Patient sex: M
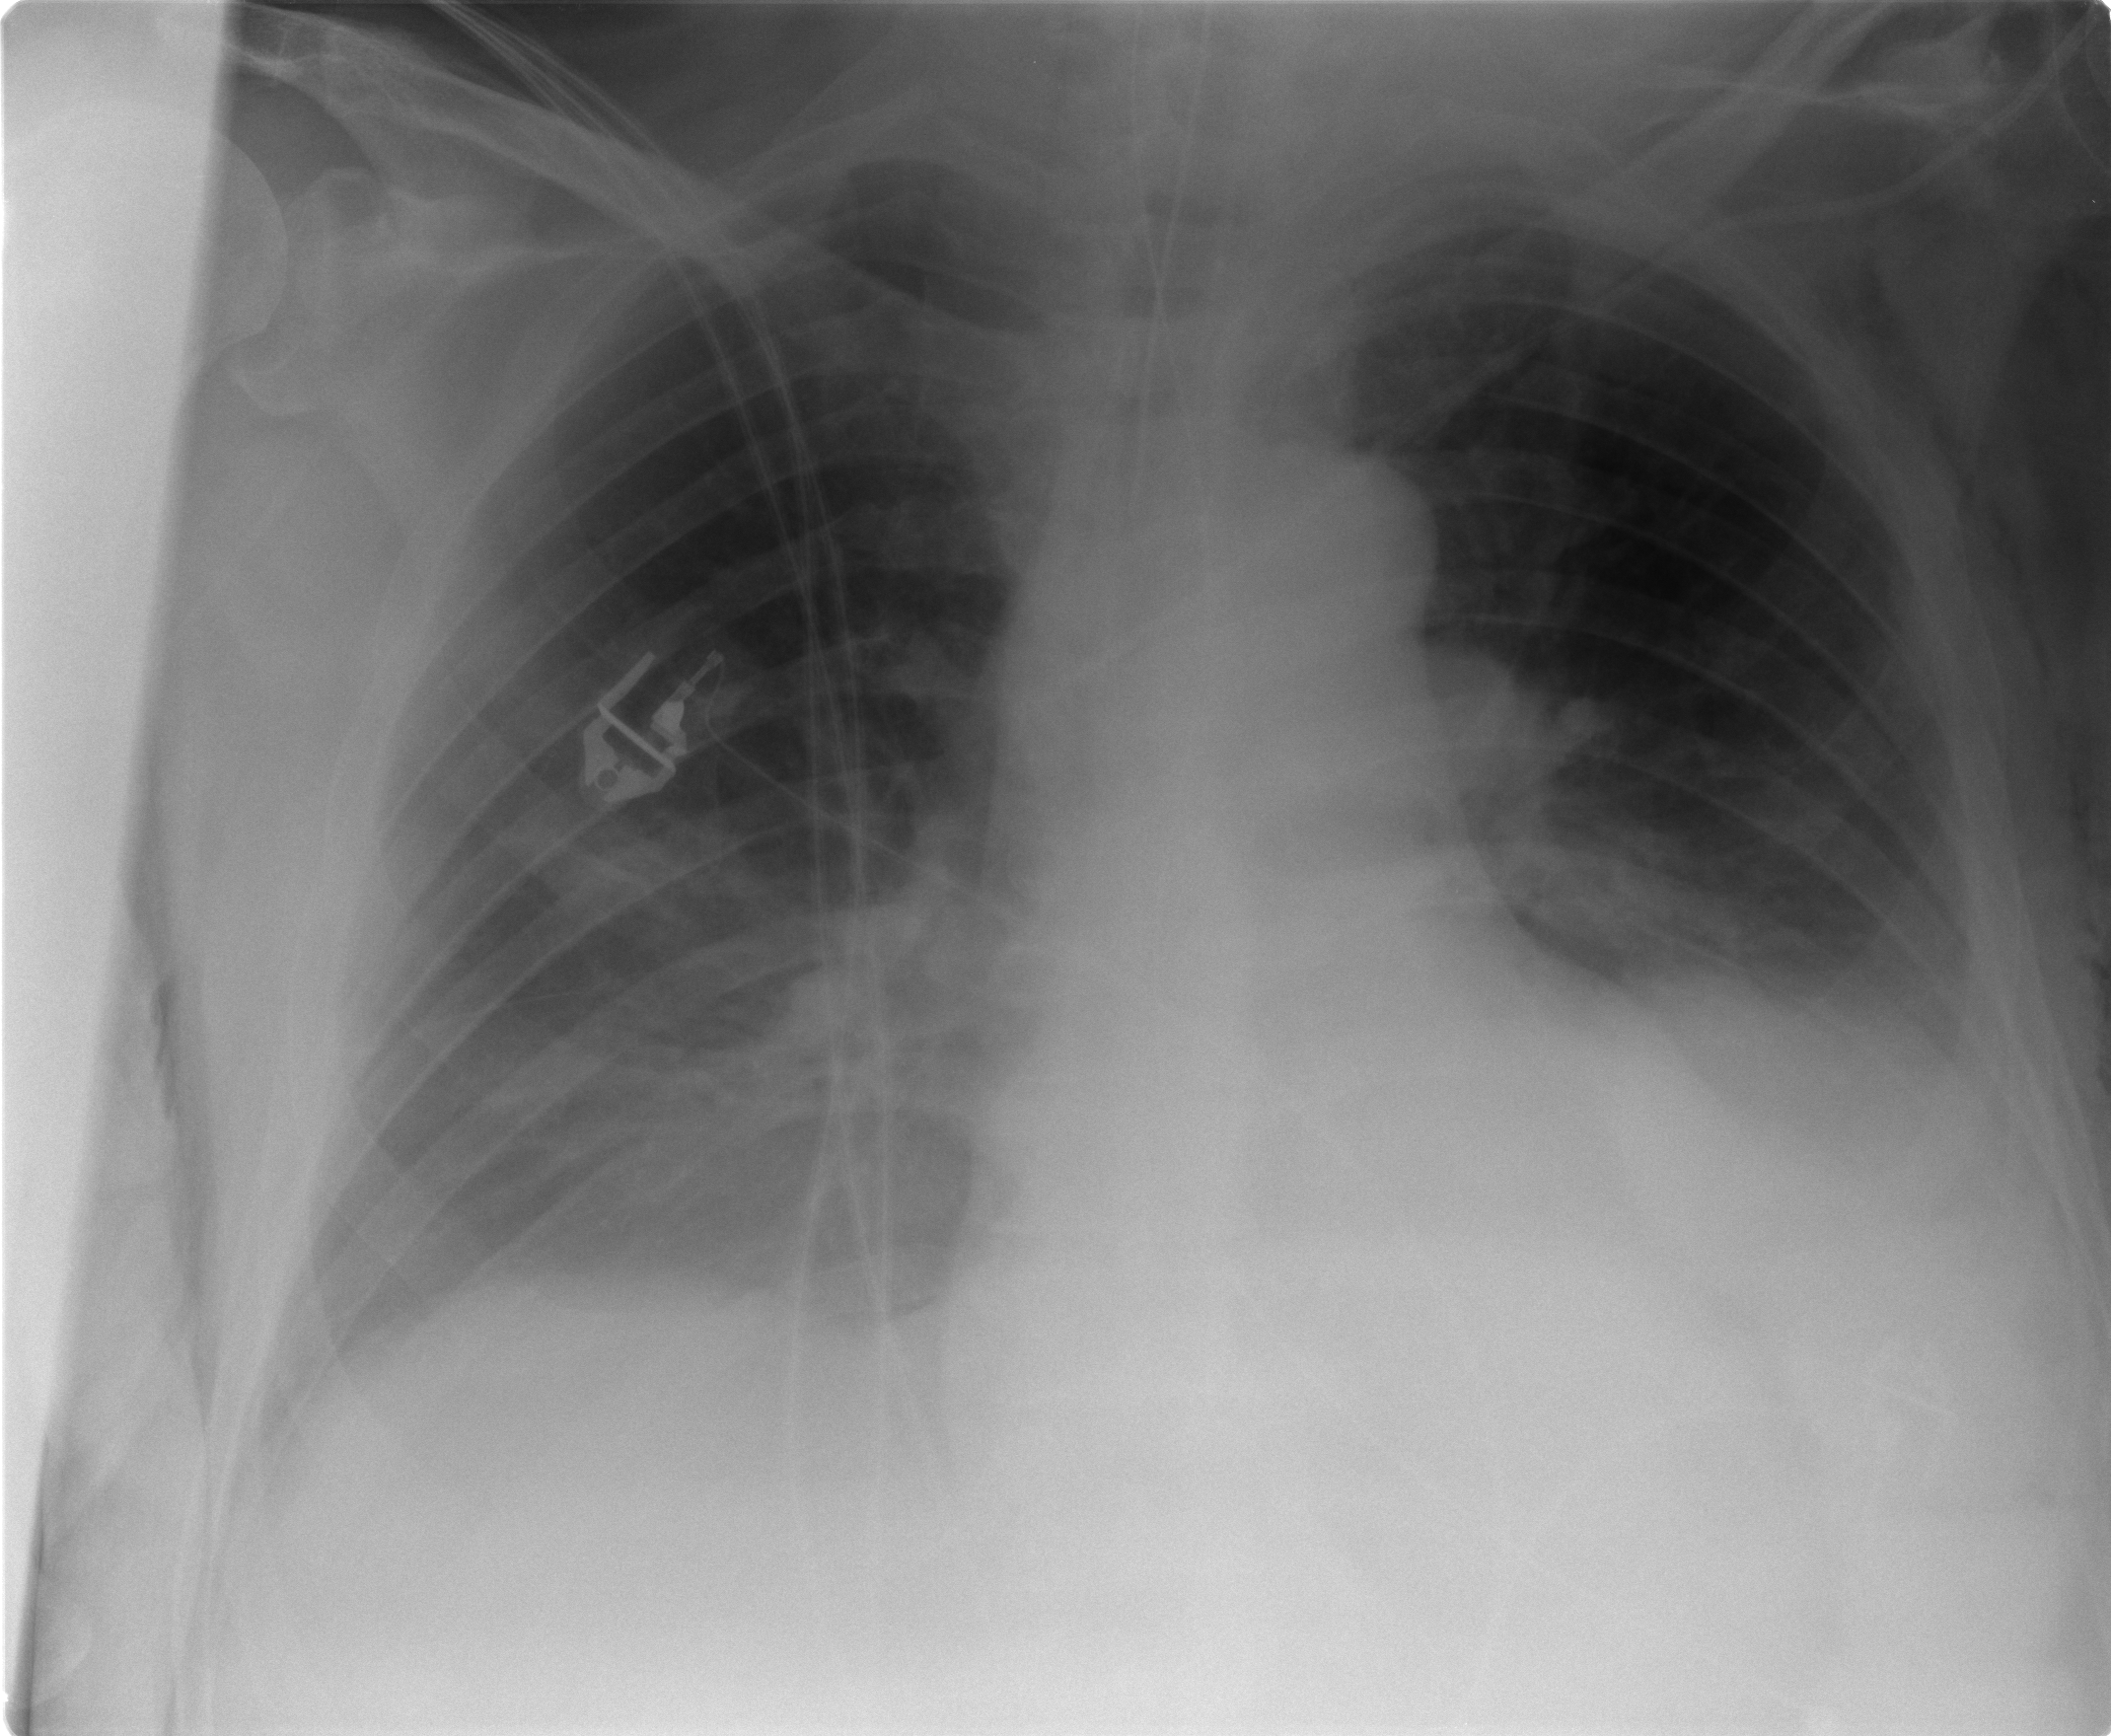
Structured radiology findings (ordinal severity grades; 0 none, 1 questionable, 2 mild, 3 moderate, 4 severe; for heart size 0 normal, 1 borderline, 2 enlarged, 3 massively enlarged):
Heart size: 0
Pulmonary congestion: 1
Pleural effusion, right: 1
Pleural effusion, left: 3
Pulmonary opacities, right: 0
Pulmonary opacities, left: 1
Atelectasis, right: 2
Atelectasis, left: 3